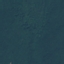
Label: Forest